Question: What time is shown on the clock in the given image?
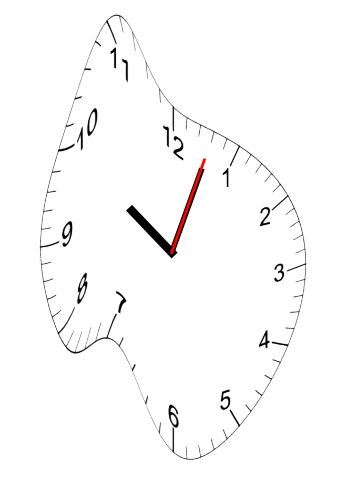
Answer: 10:03:03